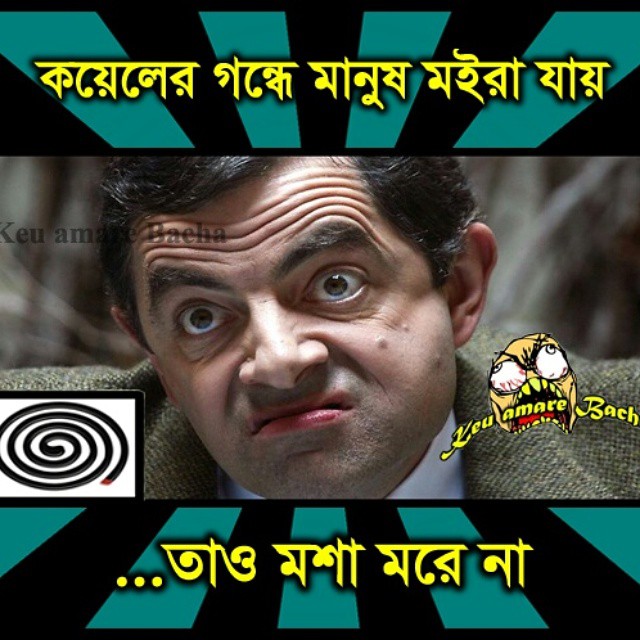
Caption: কয়েলের গন্ধে মানুষ মইরা যায় ... তাও মশা মরেনা
Label: hate